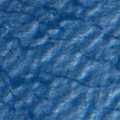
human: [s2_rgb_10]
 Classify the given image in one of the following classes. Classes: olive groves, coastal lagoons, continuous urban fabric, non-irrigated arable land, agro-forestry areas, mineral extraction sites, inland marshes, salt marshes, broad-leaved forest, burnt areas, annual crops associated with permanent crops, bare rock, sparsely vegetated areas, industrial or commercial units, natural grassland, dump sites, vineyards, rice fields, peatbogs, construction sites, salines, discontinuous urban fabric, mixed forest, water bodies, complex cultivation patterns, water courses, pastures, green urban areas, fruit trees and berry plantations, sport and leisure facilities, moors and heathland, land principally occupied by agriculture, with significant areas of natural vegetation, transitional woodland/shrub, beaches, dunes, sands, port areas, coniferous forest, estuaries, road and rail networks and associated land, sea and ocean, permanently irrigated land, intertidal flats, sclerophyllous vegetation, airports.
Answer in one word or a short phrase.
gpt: sea and ocean